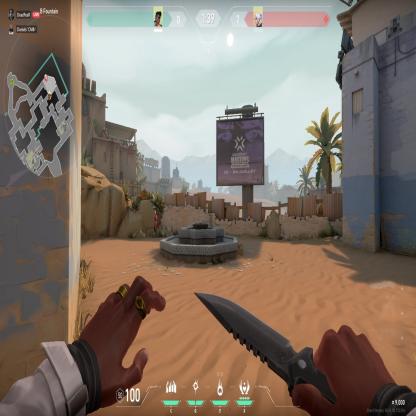
Label: enemy